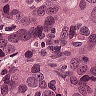
Metastatic tissue present: yes